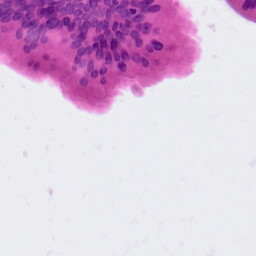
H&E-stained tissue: Colon